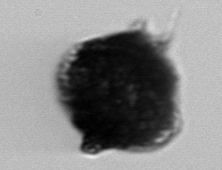
Label: Gonyaulax